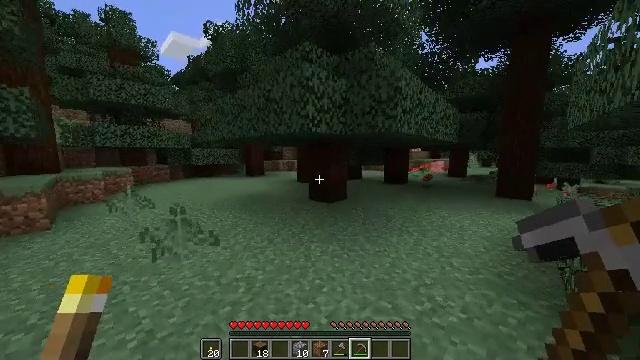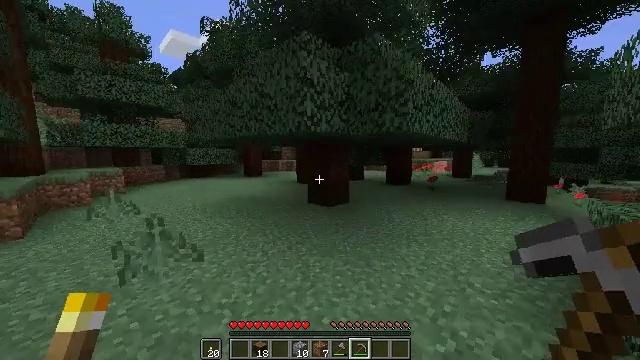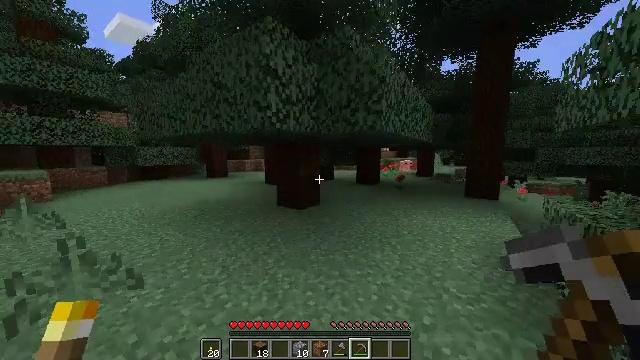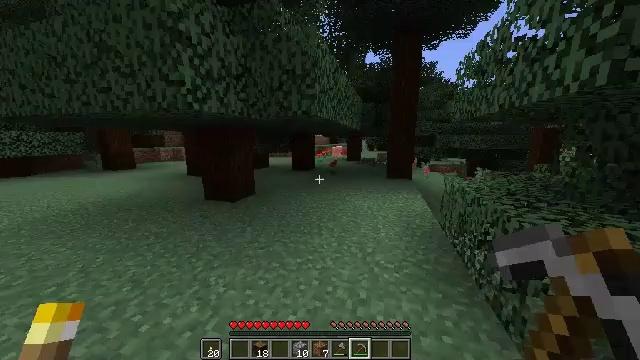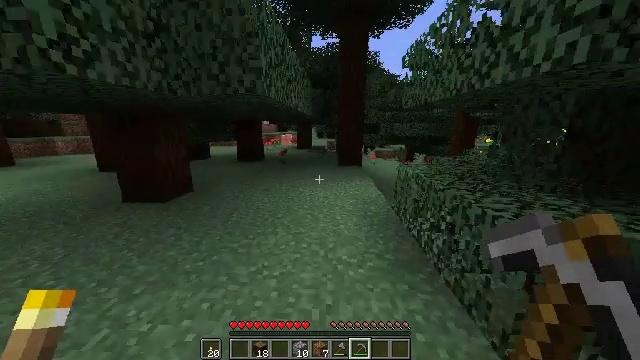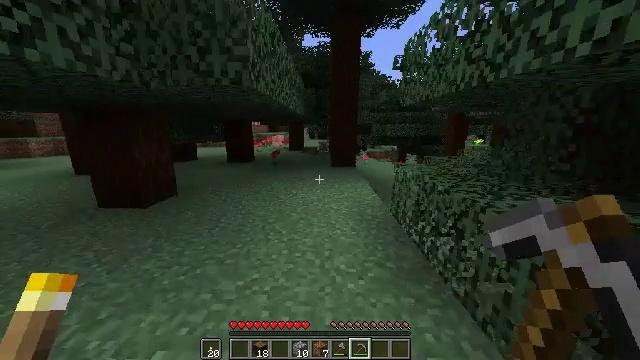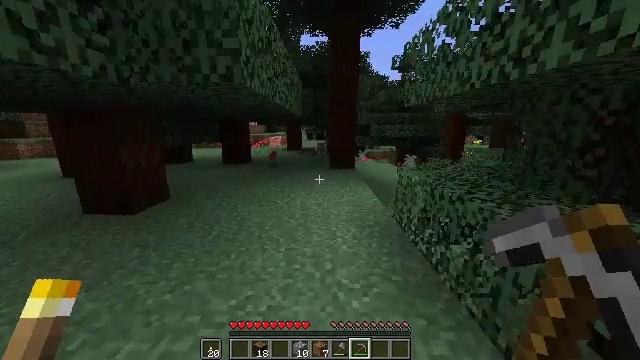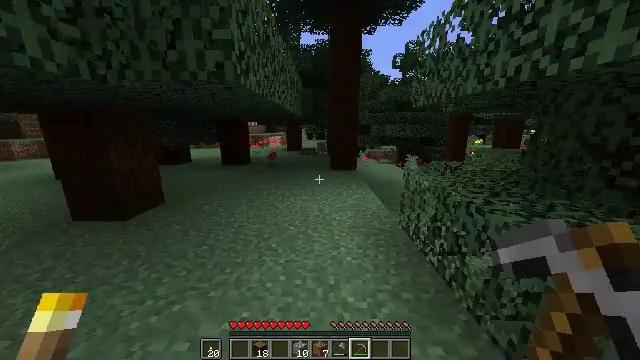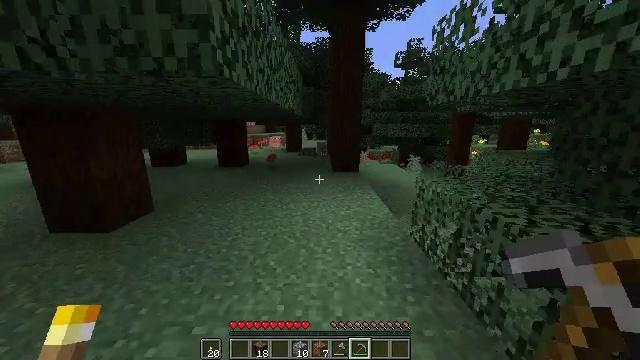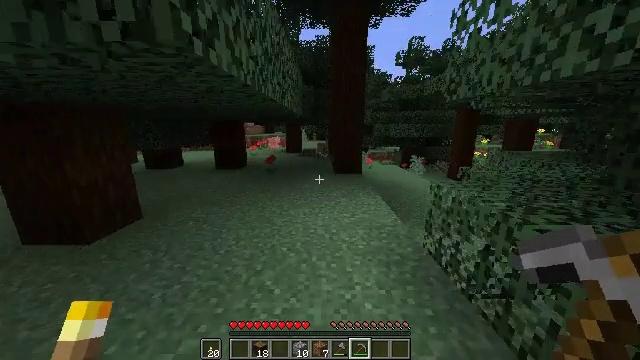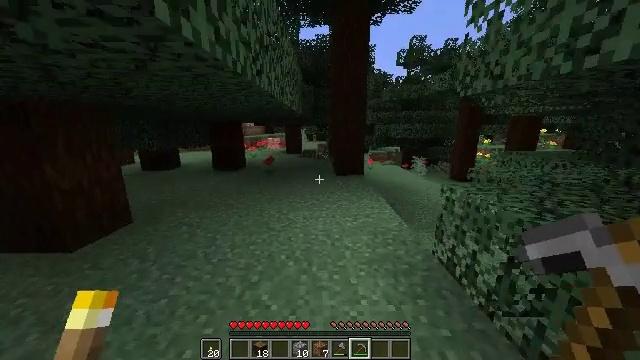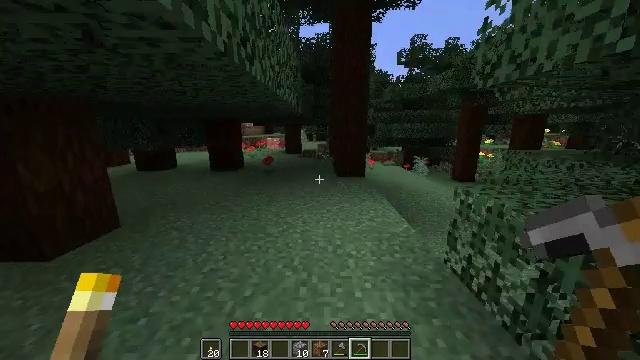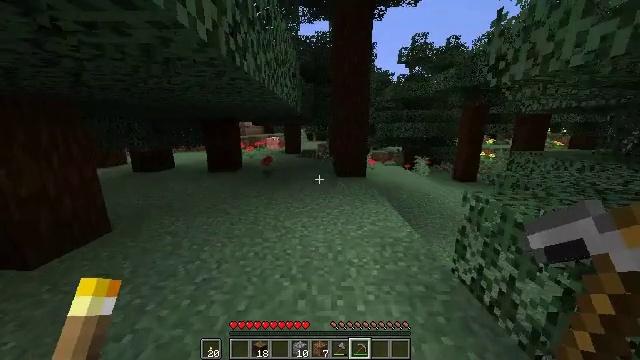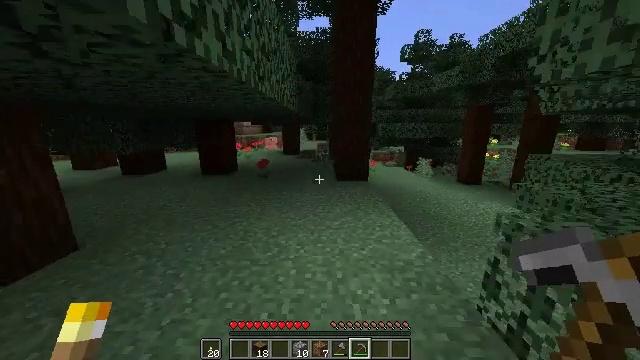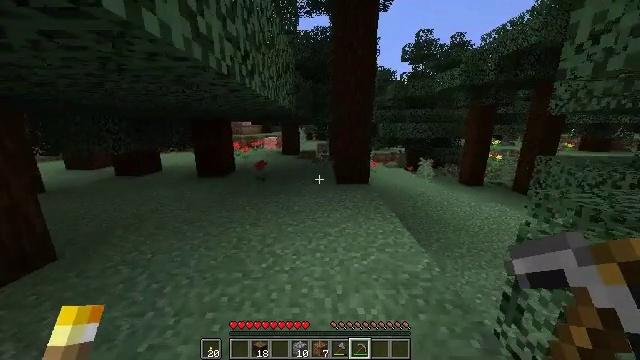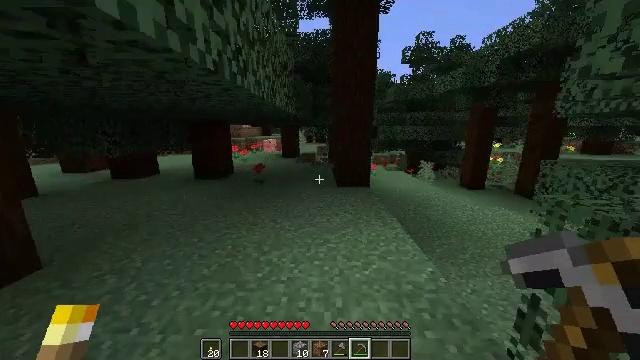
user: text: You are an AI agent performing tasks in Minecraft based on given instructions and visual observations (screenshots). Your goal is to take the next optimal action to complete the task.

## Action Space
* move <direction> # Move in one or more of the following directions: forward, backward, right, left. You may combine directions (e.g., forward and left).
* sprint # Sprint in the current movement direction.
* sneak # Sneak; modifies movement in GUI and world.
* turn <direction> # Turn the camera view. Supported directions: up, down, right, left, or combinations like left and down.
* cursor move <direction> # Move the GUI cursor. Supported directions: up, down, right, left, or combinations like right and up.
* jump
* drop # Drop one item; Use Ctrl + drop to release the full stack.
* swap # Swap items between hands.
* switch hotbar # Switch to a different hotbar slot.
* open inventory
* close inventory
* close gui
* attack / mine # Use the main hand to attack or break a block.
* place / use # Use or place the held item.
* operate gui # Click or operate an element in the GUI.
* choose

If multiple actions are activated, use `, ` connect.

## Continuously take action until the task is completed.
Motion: motion action
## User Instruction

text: Harvest grass block to clear the area.
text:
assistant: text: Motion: move forward
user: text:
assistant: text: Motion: move forward, turn right
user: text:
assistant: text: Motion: move forward, turn right and down
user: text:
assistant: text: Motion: move forward, turn right and down
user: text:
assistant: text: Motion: move forward, turn right
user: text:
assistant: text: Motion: move forward
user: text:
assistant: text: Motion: move forward
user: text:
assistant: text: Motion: move forward
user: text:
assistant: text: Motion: move forward
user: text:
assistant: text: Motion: move forward
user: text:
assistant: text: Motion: move forward
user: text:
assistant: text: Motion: move forward
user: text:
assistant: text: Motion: move forward
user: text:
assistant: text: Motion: move forward
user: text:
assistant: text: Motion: move forward
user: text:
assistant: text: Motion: move forward, turn right
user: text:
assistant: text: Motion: move forward, turn right
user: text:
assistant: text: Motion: move forward
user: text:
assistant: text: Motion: move forward
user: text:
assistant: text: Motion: move forward
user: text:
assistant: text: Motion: move forward, turn right
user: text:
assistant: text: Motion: move forward, turn right and down
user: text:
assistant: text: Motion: move forward, turn right
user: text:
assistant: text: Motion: move forward, turn right
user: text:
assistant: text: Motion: move forward, turn right and down
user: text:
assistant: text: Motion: move forward, turn right and down
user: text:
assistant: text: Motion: move forward, turn right
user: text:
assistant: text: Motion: move forward, turn right
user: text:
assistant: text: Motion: move forward
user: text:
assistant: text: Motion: move forward